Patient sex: M
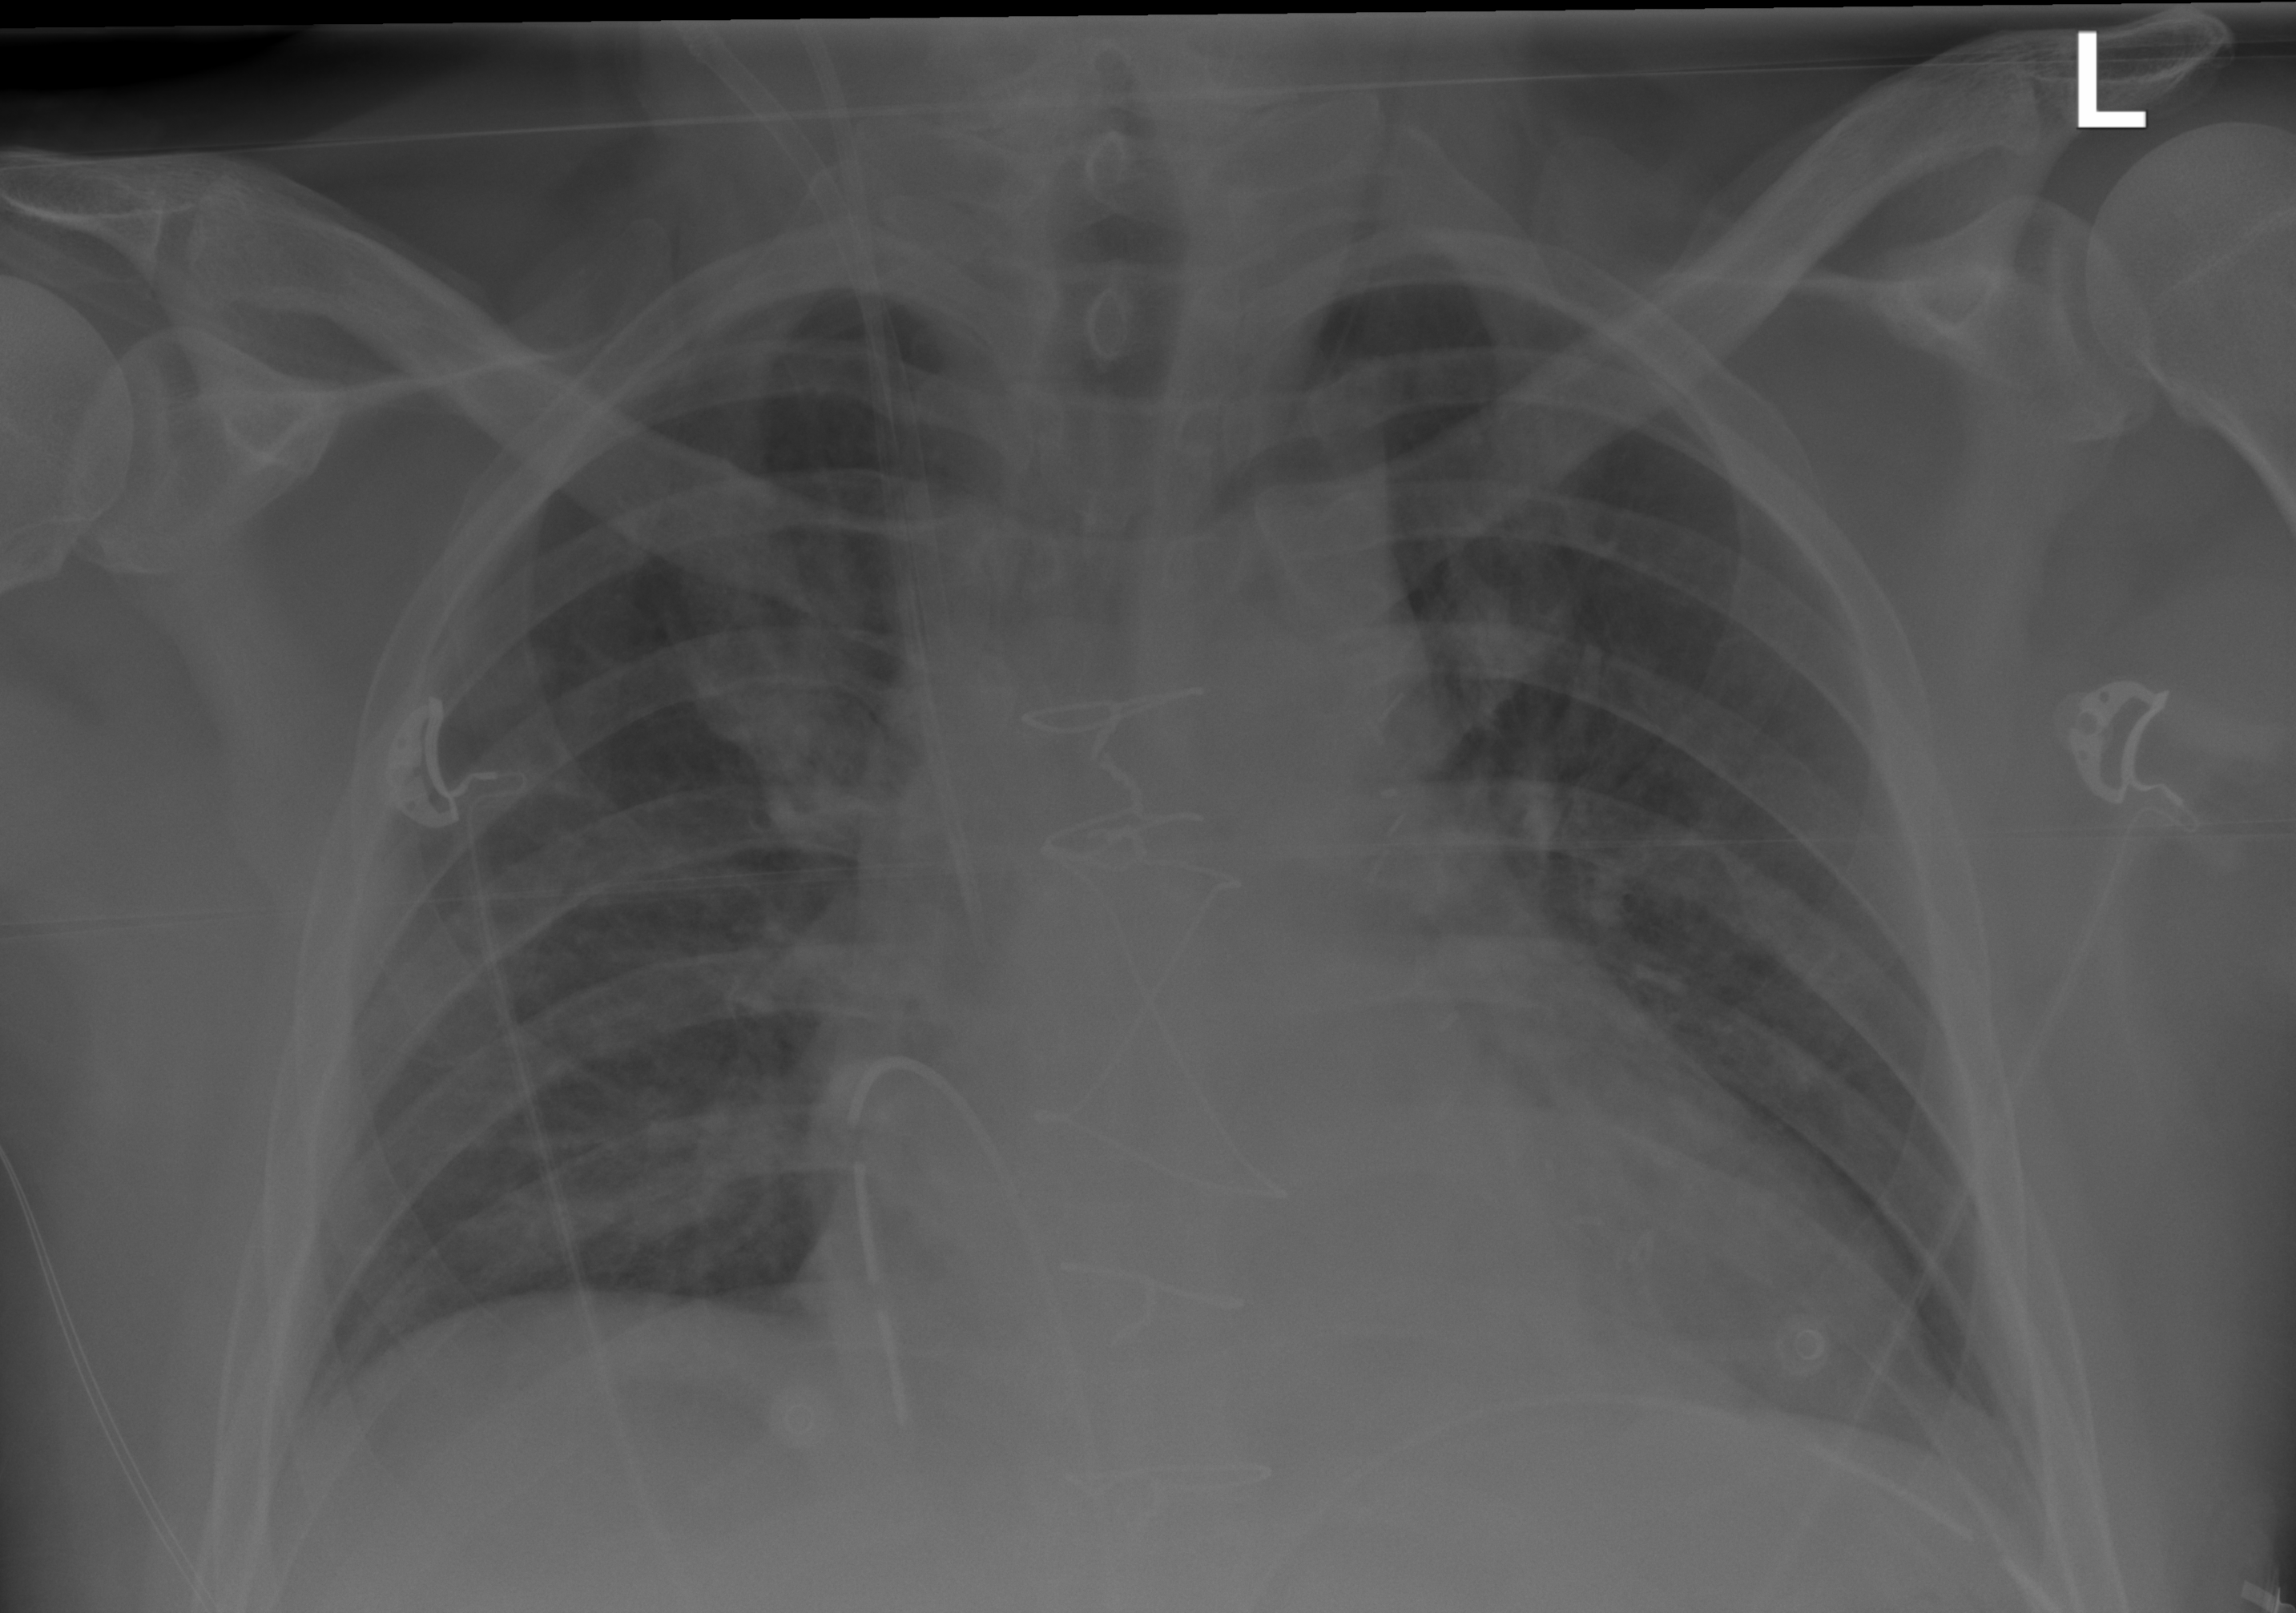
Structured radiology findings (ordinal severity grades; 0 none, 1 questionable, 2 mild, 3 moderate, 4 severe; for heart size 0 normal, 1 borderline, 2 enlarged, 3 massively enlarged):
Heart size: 2
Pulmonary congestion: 2
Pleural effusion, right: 0
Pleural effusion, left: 0
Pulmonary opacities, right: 2
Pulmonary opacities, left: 2
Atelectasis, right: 2
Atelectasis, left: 2